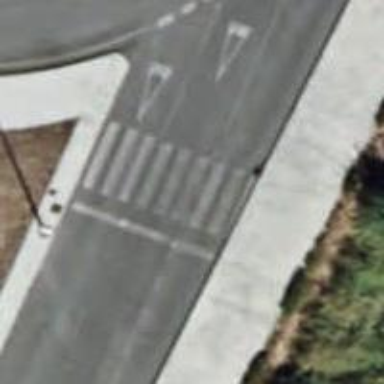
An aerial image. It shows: Footway with zebra crossing.